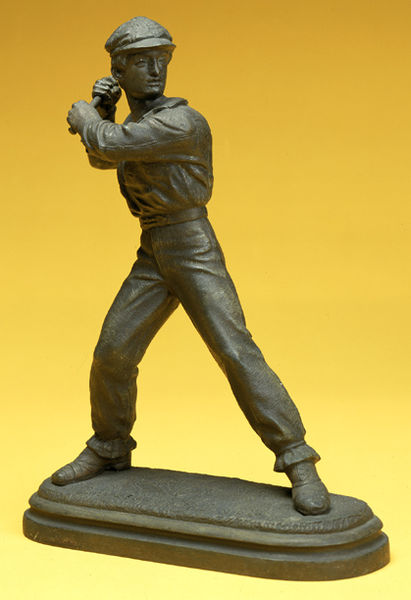
Titel: Baseball Player
Künstler: K. Muller
Standort: Amherst (Massachusetts, USA)
Institution: Mead Art Museum, Amherst College
Schlagwörter: mann, bewegung, hut, mütze, realismus, arbeiter, hat, arm, belt, face, grey, hair, nose, yellow, bronze, junge, schritt, handwerker, hammer, man, stone, background, boy, feet, metal, stand, uniform, kelle, cap, wrinkles, ausholen, schaufel, sculpture, statue, arms, pose, shoulder, pants, shoes, legs, hero, figure, brass, trousers, worker, pedestal, shirt, kid, standing, bat, body, base, posed, posture, sport, swing, labor, gren, leggings, cuffs, platform, plaque, laborer, stance, jeans, vintage, cast, sculpted, figurine, working man, baseball, hit, aushohlbewegung, spread, ofigure, bromze, era, turning, twisting, torsion, batter, batting